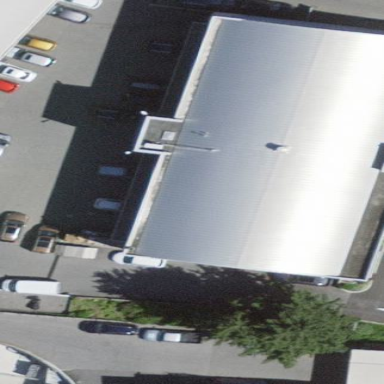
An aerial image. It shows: Industrial building.